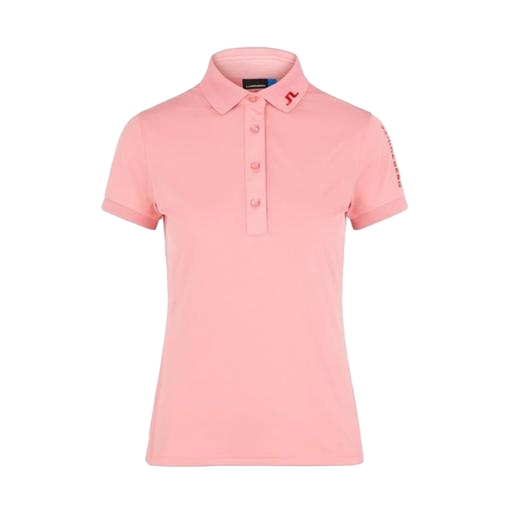
pink classic-fit polo shirt, pink pima soft touch polo shirt, skinny-fit stretch polo shirt, white background